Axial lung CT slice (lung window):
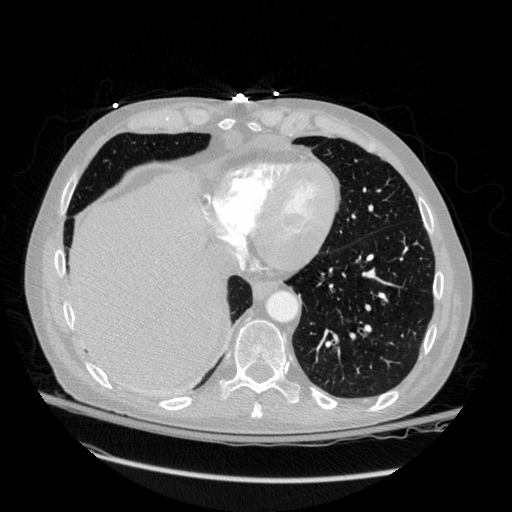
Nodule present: no